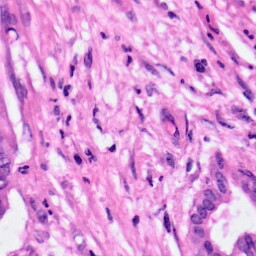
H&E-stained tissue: Pancreatic